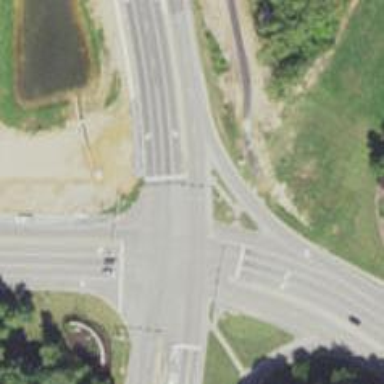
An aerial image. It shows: Uncontrolled crossing on the road.